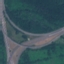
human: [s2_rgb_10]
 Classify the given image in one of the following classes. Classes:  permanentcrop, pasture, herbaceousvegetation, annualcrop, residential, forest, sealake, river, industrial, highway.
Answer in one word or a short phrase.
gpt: Highway